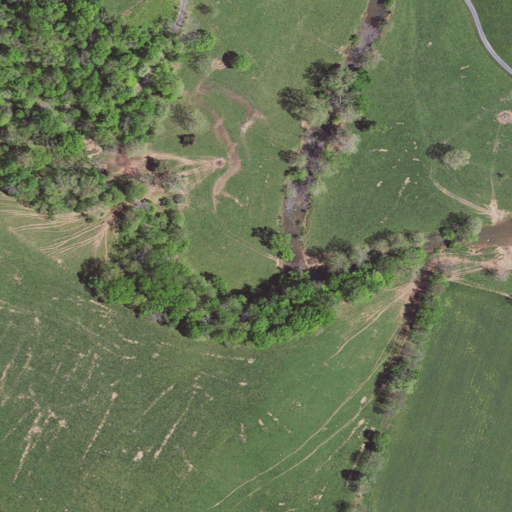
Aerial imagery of valley in Virginia named Stillhouse Hollow containing pasture, deciduous forest, mixed forest, and open development